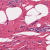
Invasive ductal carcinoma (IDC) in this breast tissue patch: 0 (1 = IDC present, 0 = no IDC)